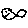
Label: fish